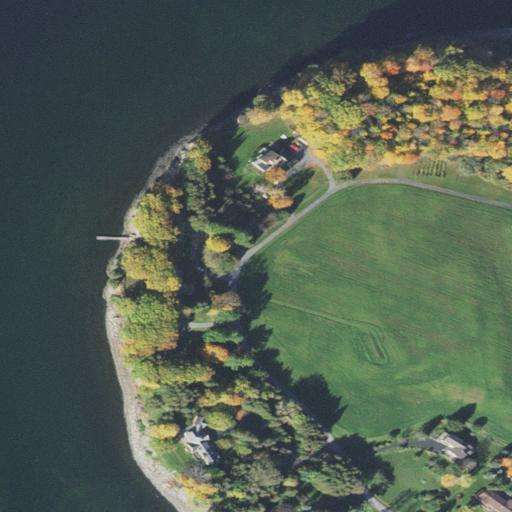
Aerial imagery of cape in Vermont named Hill Point containing open water, pasture, deciduous forest, evergreen forest, open development, low intensity development, and medium intensity development